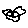
Label: bird